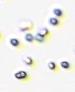
Label: Phaeocystis